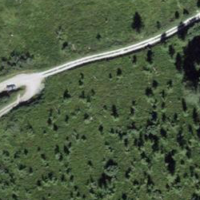
EUNIS habitat code: 26
Species observed at this site:
Campanula barbata